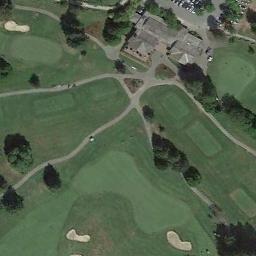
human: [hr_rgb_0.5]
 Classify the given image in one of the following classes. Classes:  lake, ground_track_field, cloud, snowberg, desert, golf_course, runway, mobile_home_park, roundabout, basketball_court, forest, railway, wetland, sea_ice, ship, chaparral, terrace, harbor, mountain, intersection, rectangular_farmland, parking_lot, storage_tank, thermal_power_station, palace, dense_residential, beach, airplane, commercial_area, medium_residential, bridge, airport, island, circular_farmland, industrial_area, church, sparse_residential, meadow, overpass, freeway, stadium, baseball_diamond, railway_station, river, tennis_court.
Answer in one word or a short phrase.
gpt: golf_course